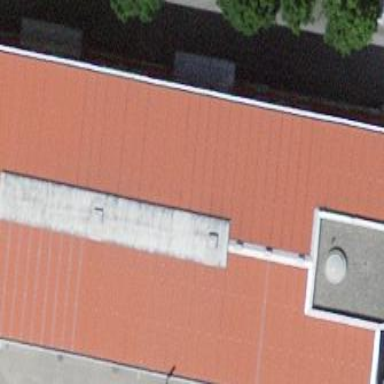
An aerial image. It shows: Industrial building.